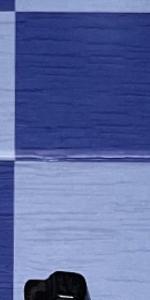
Label: Empty